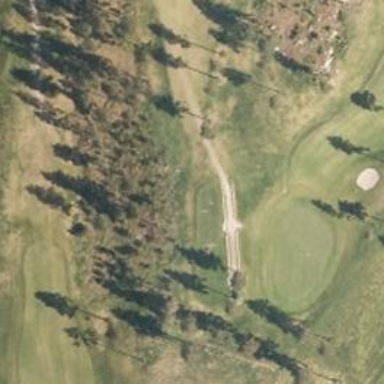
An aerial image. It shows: Pathway for golfing.